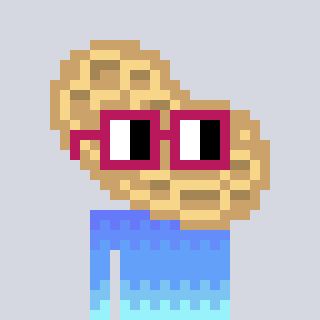
a pixel art character with square dark red glasses, a peanut-shaped head and a teal-colored body on a cool background